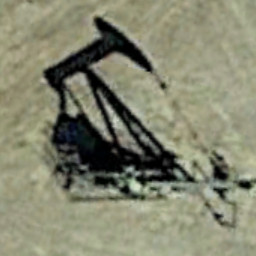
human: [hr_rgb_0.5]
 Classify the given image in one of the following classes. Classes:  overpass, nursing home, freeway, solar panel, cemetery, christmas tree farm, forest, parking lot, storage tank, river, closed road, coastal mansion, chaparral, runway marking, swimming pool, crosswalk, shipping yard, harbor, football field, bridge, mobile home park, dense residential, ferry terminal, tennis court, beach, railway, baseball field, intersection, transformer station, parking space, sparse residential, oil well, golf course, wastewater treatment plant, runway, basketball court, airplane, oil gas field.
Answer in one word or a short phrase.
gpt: oil well